Field crop: tomato
Growth stage: 1
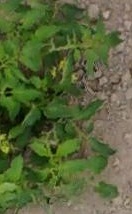
Species: tomato